Interaction volume radius: 10 \u00c5
Interaction volume height: 25 \u00c5
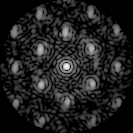
Disorder parameter: 0.469